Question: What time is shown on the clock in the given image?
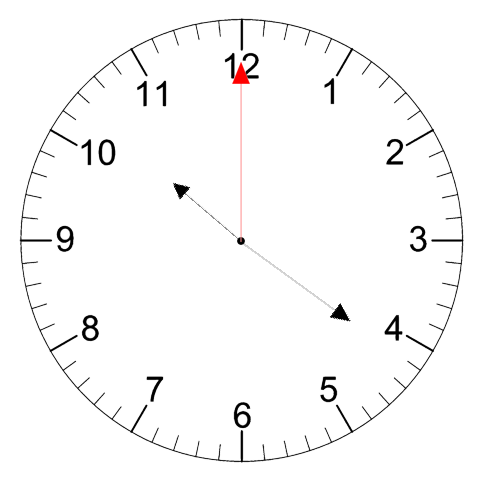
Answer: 10:21:00